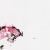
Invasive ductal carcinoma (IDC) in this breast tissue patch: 0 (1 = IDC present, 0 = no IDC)